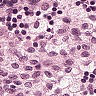
Metastatic tissue present: no